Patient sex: M
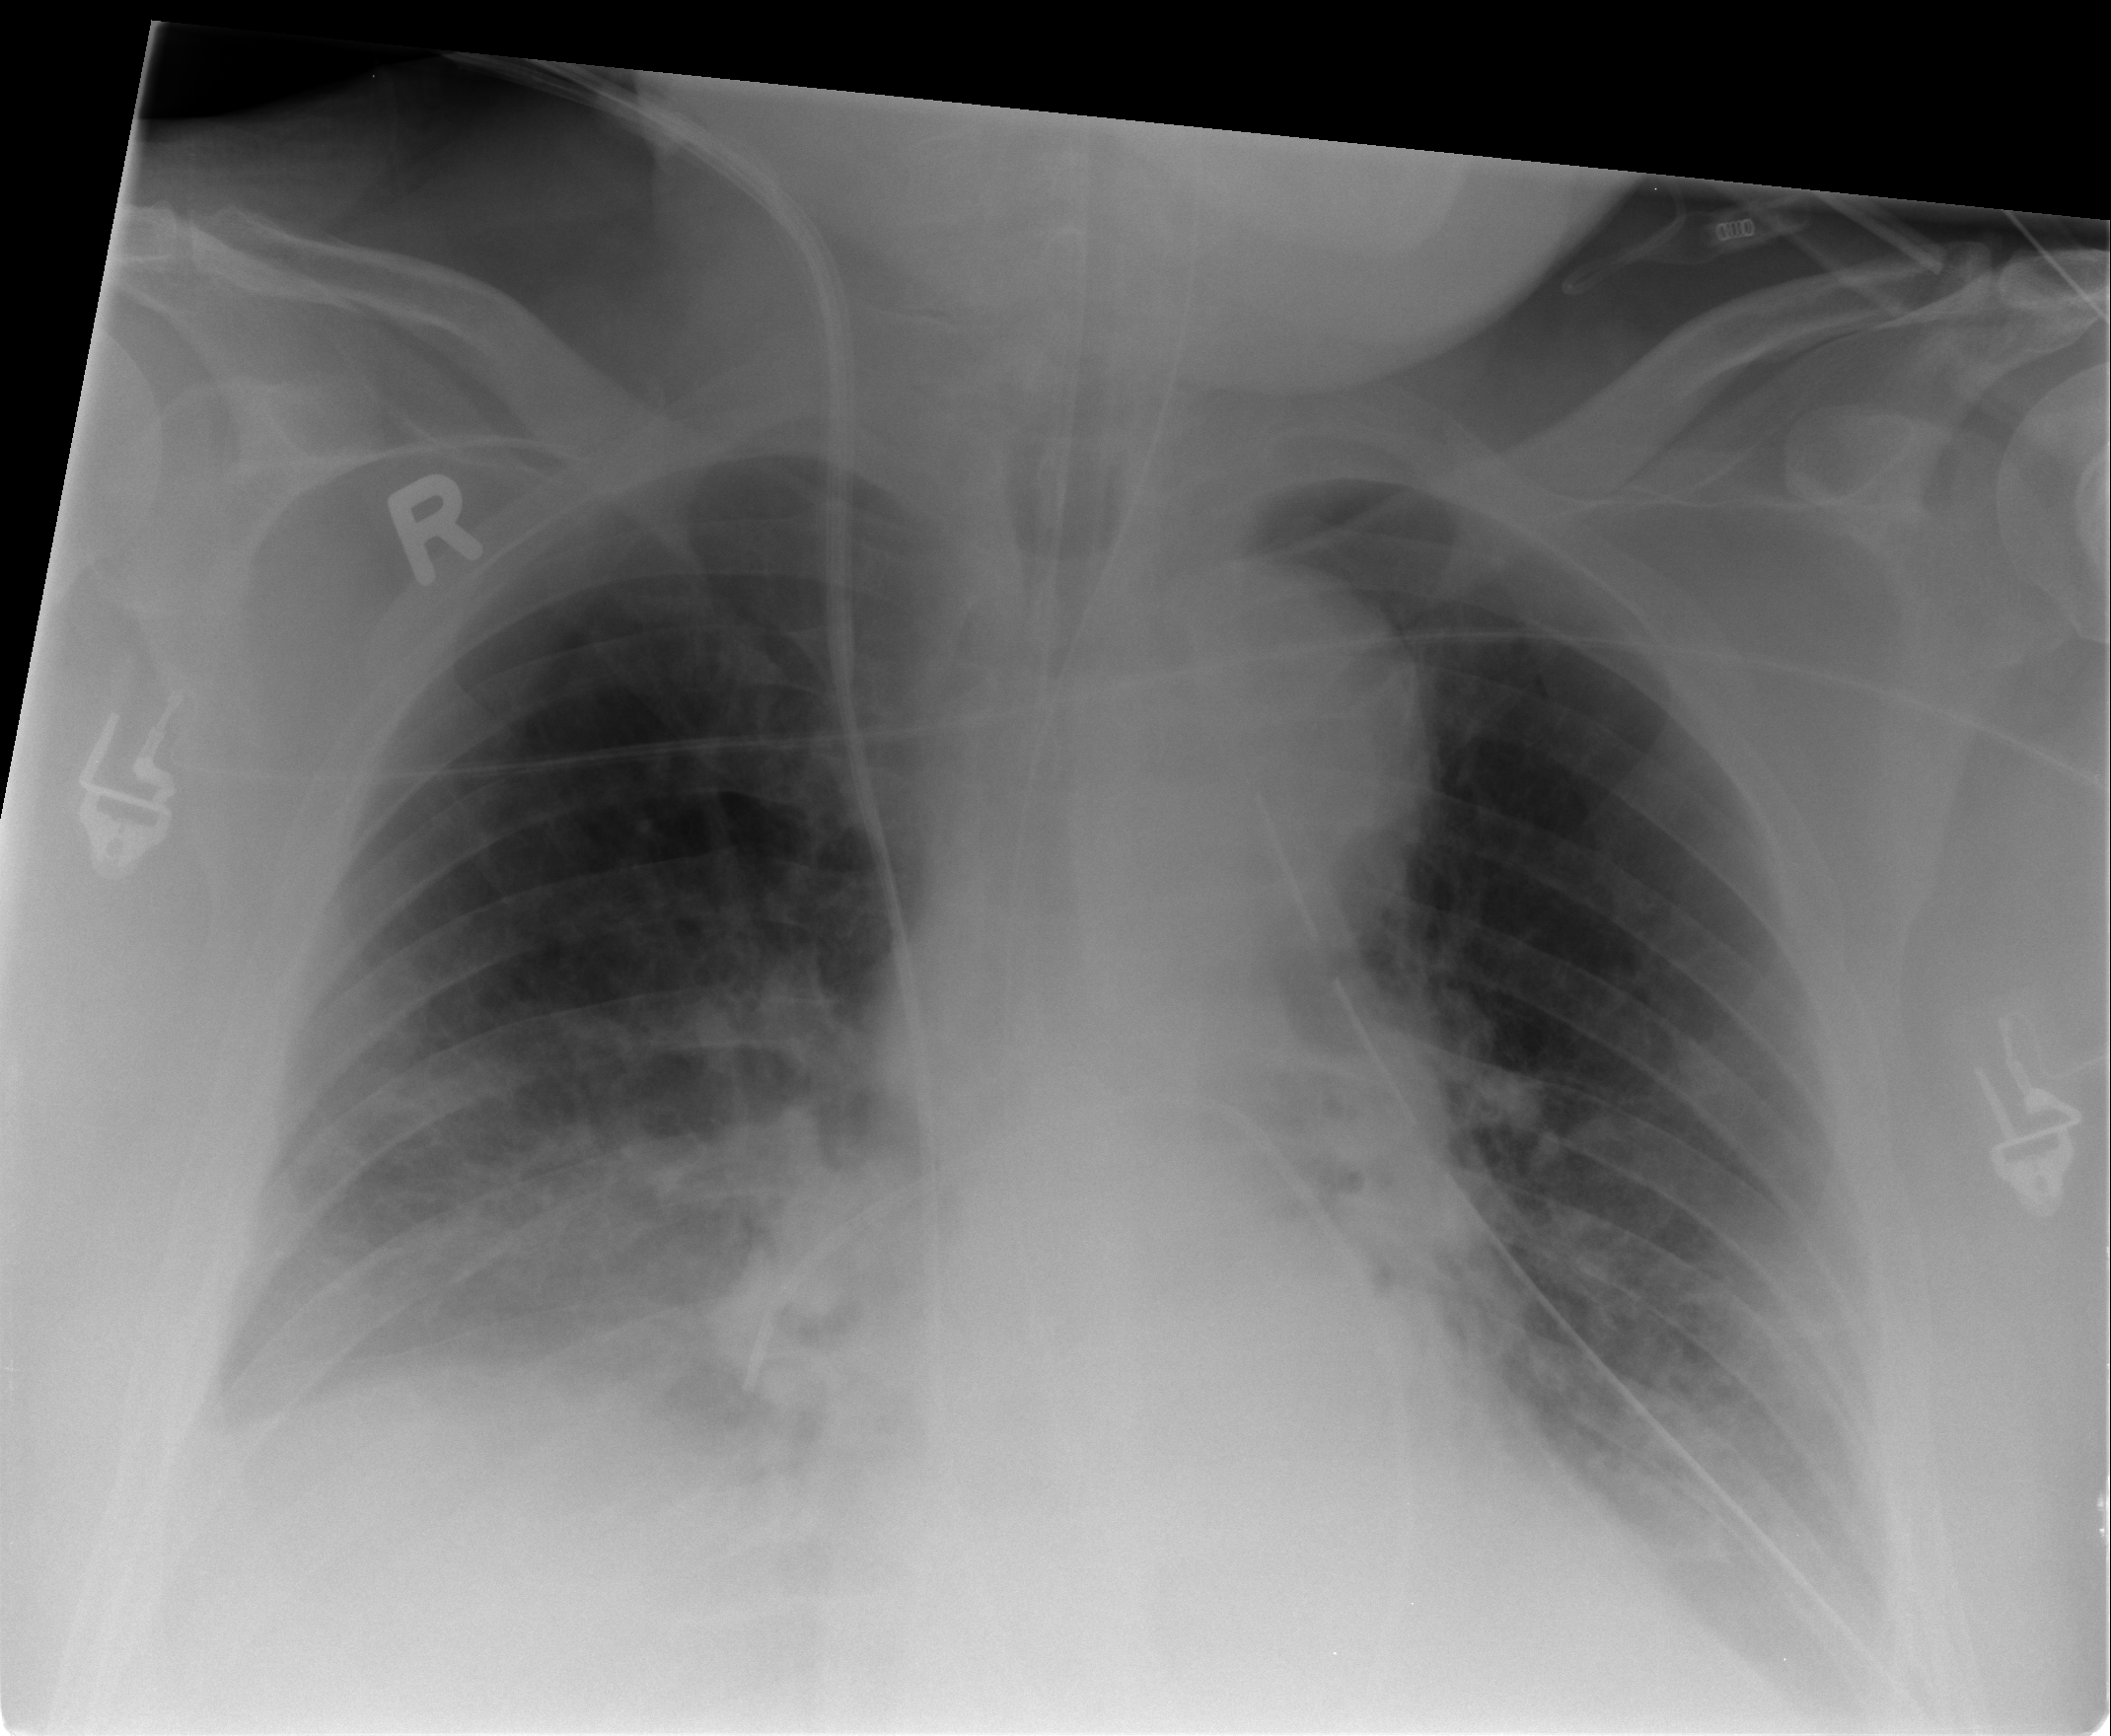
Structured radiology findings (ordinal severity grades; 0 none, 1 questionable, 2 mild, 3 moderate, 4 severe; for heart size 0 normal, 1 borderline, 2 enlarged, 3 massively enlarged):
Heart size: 0
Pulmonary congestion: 0
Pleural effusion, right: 2
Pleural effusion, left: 2
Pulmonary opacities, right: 1
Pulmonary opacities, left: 0
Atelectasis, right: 2
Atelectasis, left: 2